Question: I currently have the following html:
'''
<div>objA</div>
<div class="tower">objB</div>
<div class="tower">objC</div>
<div class="tower">objD</div>
<div>objE</div>
<div>objF</div>
<div>objG</div>
<div>objH</div>
<div>objI</div>
<div>objJ</div>
'''
I'd like to tower(align vertically) the divs in class "tower" so that the following image can be reproduced:

Instead, what I currently have is the following:
<URL>
Are there any ways in which I could go about achieving my wanted result purely through css? (preferably without changing the html content)
: You can assume these are fixed width divs.
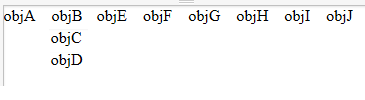
Answer: You need an extra 'div' wrapping your '.tower' as in: <URL>
Apart from that, CSS Grid Layout (IE10) or on your '.tower' CSS3 flexbox (still need a container I guess) could achieve the same result but with lesser compatibility